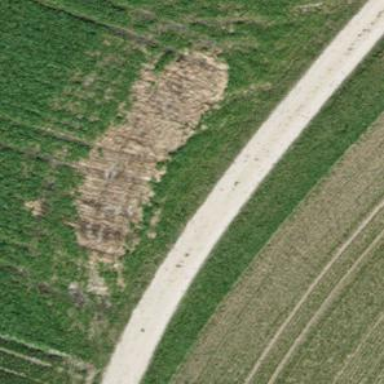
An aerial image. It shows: Gravel track with grade 2 quality.